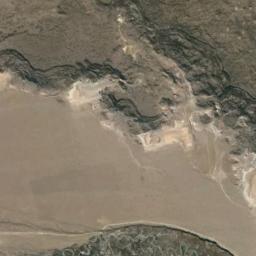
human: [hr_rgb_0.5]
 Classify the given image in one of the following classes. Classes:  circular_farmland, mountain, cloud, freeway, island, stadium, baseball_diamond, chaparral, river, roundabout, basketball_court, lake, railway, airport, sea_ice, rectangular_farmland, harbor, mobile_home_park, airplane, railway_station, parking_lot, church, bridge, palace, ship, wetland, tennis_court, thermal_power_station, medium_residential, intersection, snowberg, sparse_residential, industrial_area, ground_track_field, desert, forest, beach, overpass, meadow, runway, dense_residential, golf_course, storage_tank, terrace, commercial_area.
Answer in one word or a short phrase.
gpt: desert